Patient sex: M
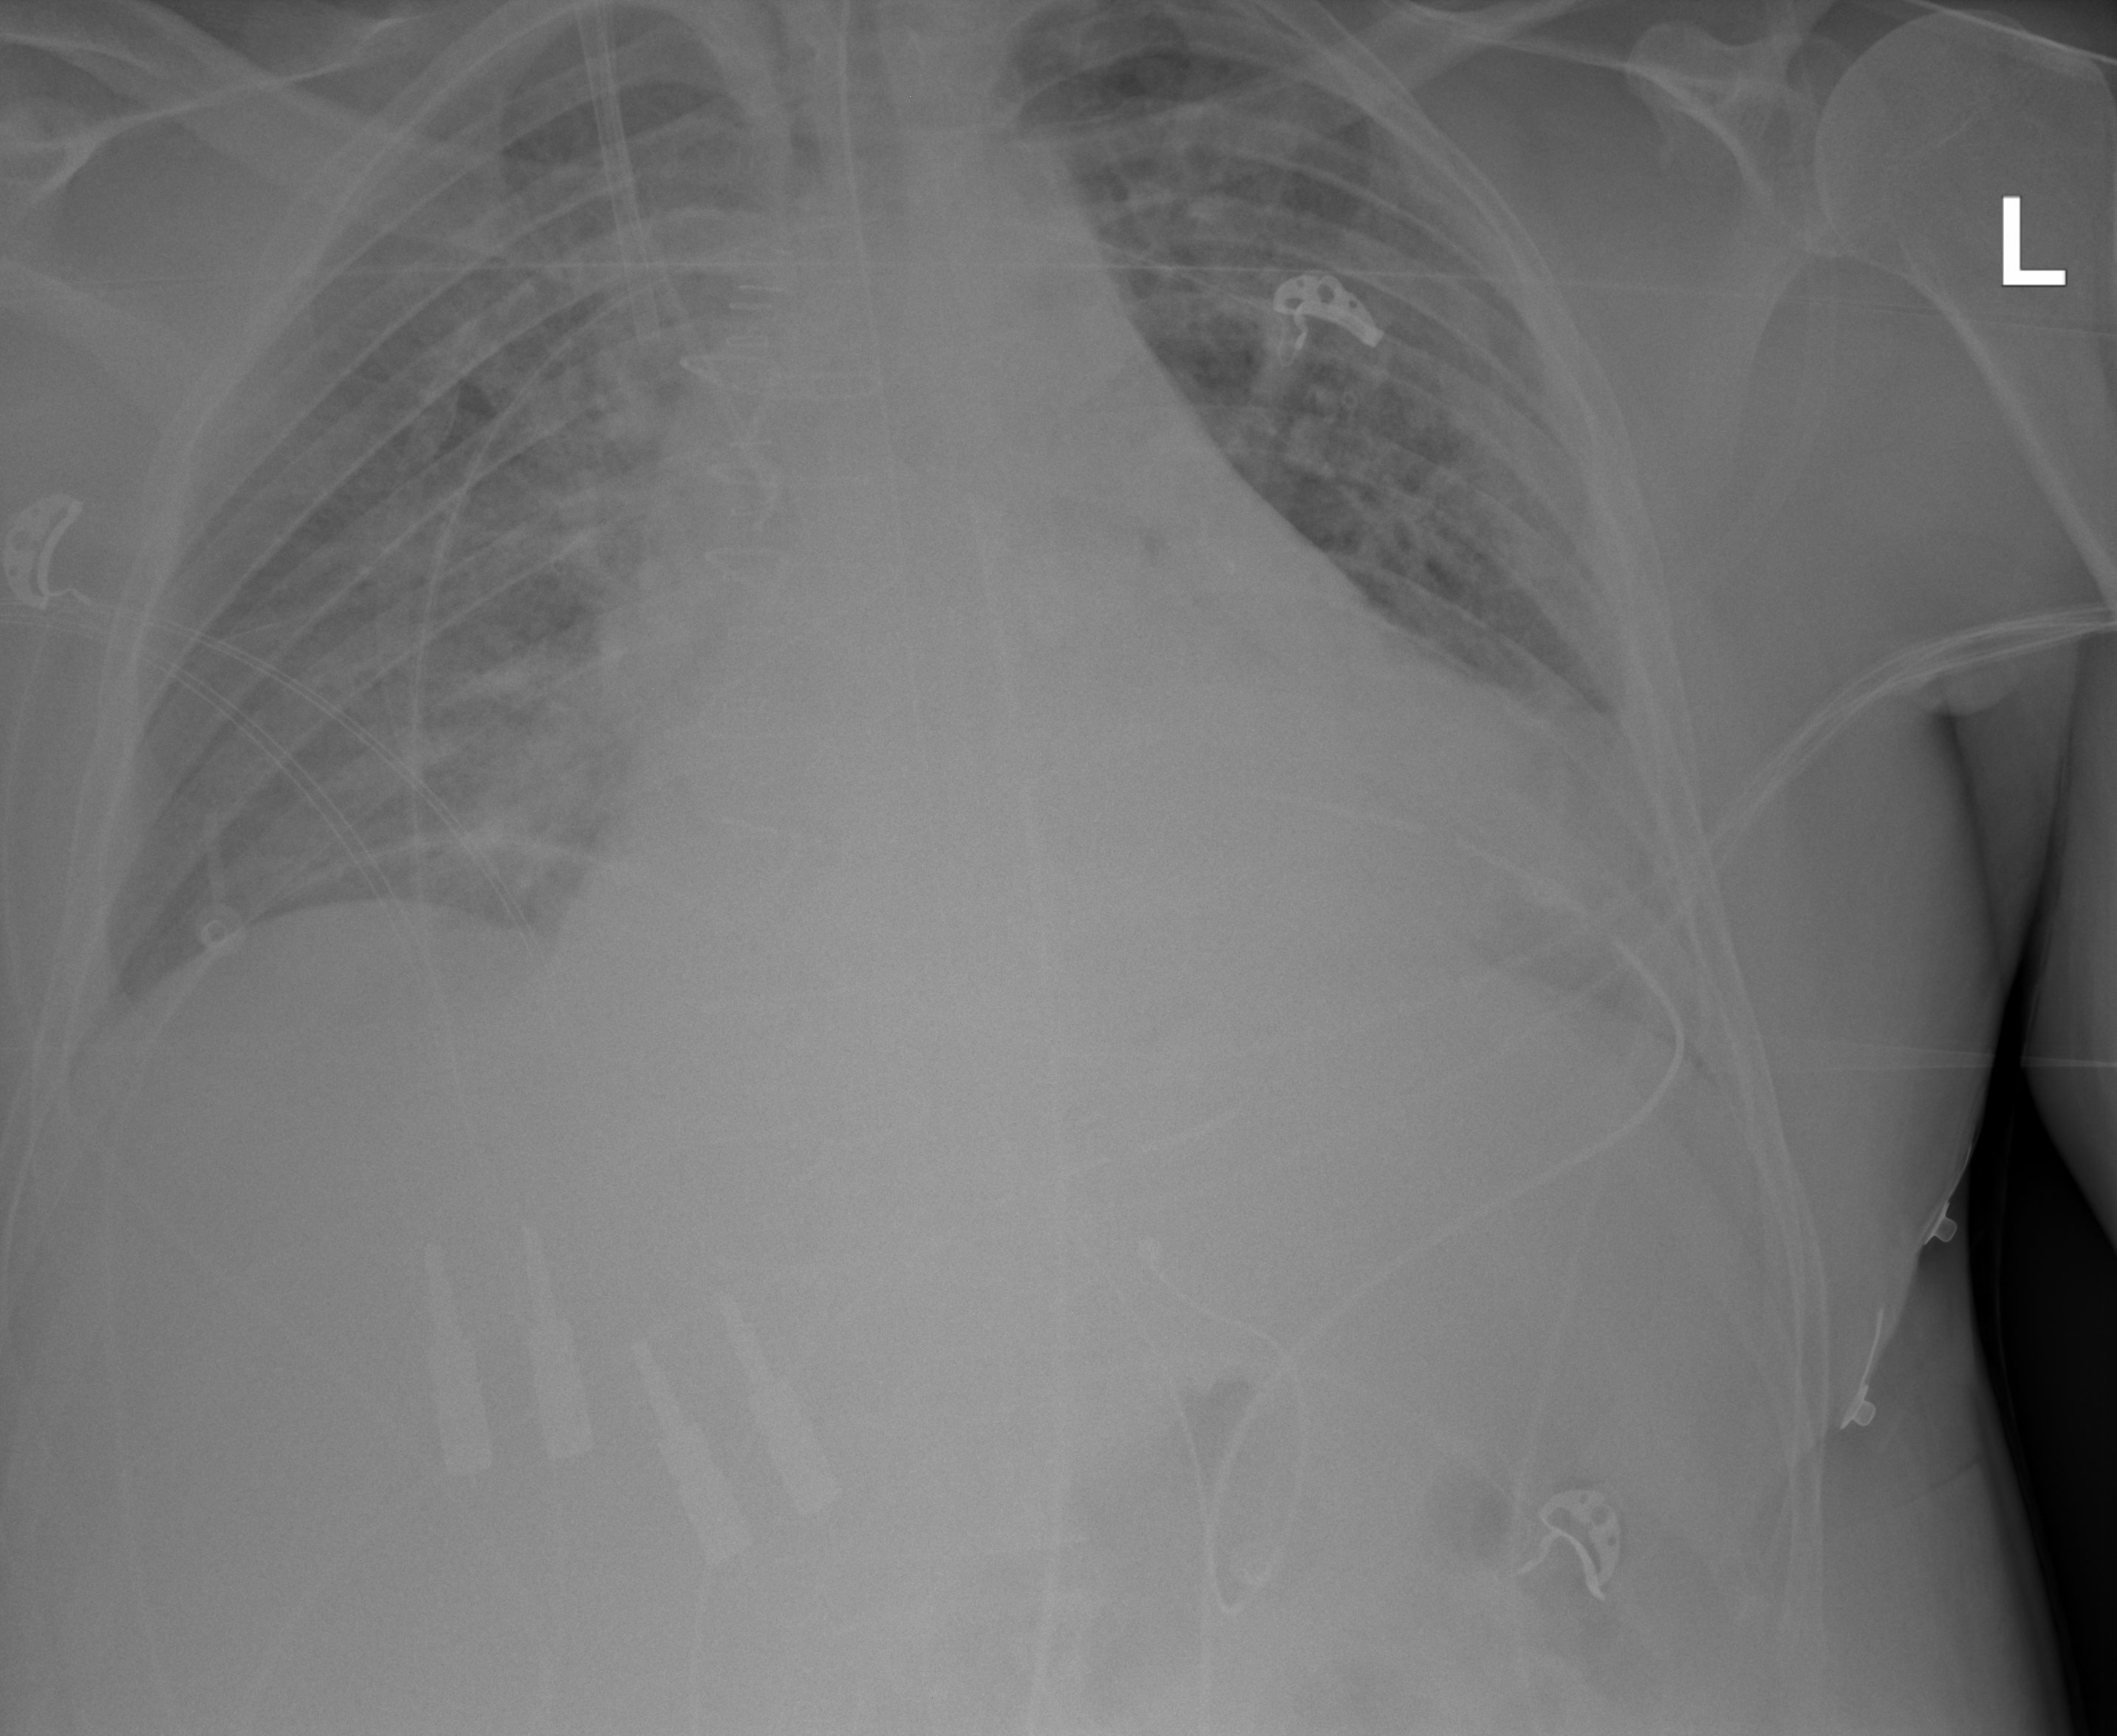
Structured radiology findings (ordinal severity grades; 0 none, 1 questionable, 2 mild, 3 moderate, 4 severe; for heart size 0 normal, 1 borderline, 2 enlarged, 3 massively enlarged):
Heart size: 2
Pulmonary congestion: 2
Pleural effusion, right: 0
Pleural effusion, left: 2
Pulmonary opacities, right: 0
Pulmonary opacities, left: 0
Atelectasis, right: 2
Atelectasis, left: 2